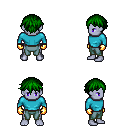
a pixel art fantasy rpg character, male body template, dark elf, purple skin, teal long-sleeve shirt, teal pants, green short bangs hairstyle, gold gloves, four views (front, back, left, right), 2x2 character sprite sheet, small pixel art, hard edges, no anti-aliasing